Field crop: tomato
Growth stage: 1
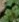
Species: solanum